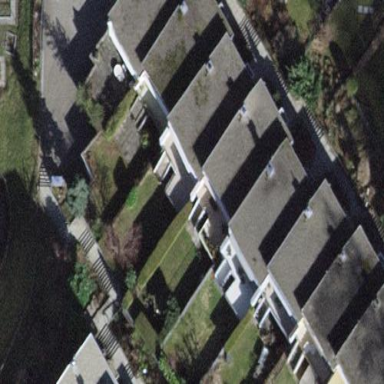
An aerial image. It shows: Terrace building.